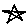
Label: star